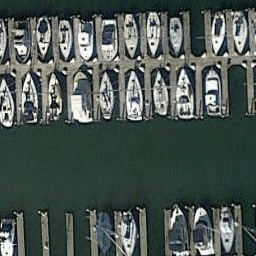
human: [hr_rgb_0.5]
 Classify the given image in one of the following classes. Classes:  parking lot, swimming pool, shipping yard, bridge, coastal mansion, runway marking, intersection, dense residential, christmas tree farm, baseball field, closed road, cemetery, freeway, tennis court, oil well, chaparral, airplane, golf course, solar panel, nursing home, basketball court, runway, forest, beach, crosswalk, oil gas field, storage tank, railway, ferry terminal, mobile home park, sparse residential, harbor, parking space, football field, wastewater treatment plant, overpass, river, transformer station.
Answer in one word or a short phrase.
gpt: harbor